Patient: sex M, age 56
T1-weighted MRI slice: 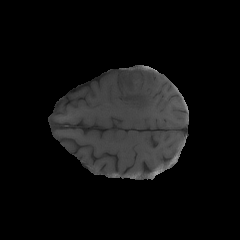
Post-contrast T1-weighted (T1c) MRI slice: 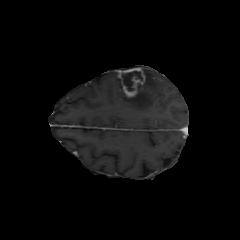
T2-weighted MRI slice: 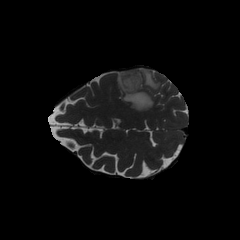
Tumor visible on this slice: yes
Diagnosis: Glioblastoma, IDH-wildtype
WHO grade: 4